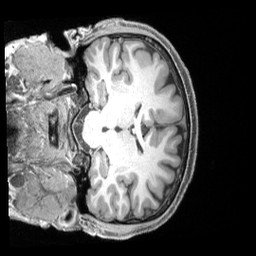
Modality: T1w
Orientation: coronal
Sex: male
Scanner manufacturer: siemens
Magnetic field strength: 3 T
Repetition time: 2.4 s
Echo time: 0.00222 s